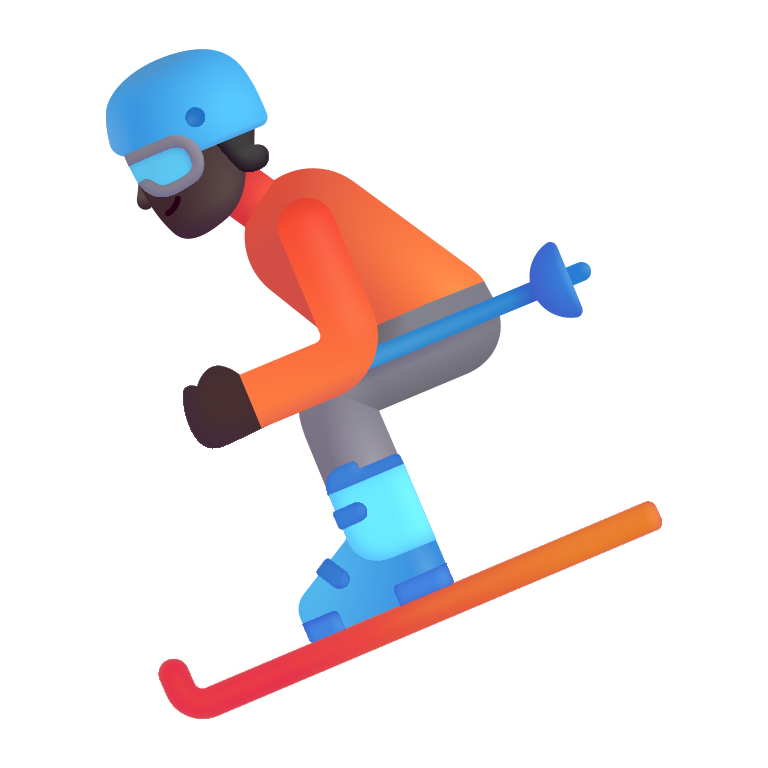
skier color dark